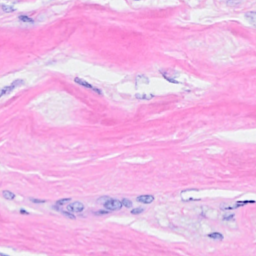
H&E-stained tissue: Breast